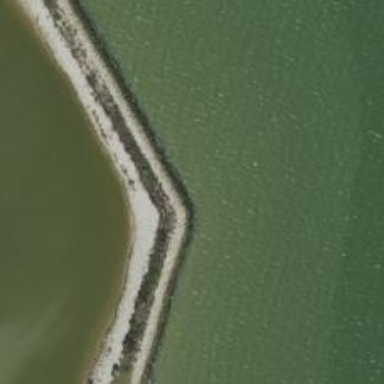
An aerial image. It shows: Breakwater structure.